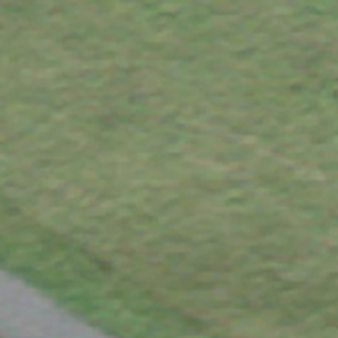
Label: other